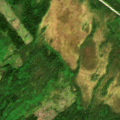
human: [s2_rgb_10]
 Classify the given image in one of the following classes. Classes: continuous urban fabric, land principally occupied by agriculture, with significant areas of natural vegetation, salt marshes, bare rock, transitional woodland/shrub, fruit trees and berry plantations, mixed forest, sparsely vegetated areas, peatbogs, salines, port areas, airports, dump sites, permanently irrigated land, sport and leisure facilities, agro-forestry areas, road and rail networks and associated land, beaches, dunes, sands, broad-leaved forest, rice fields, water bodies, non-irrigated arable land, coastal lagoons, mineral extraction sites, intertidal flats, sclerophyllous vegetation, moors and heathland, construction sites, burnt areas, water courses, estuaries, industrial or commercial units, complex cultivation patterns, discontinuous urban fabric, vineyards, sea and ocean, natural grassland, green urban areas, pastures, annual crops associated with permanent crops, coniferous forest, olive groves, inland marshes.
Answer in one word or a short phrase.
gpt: coniferous forest, mixed forest, transitional woodland/shrub